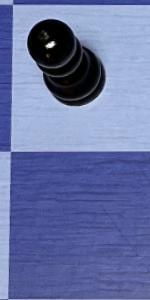
Label: Empty